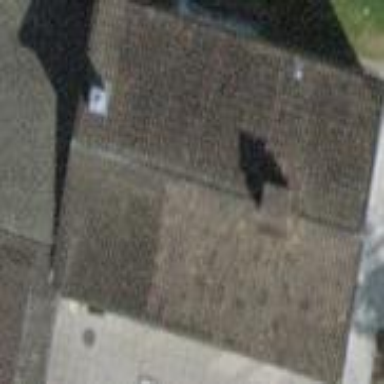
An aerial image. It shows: Simple house.